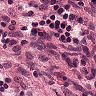
Metastatic tissue present: no